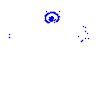
Particle: proton